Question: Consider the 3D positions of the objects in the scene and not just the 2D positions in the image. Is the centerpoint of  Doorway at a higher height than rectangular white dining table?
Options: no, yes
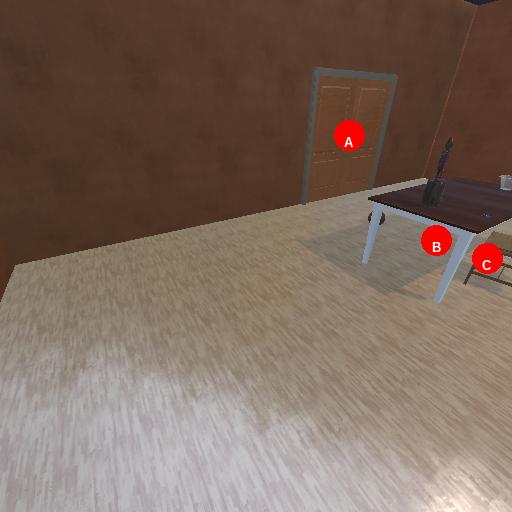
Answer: no